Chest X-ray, PA view. Patient: 52 years old, sex M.
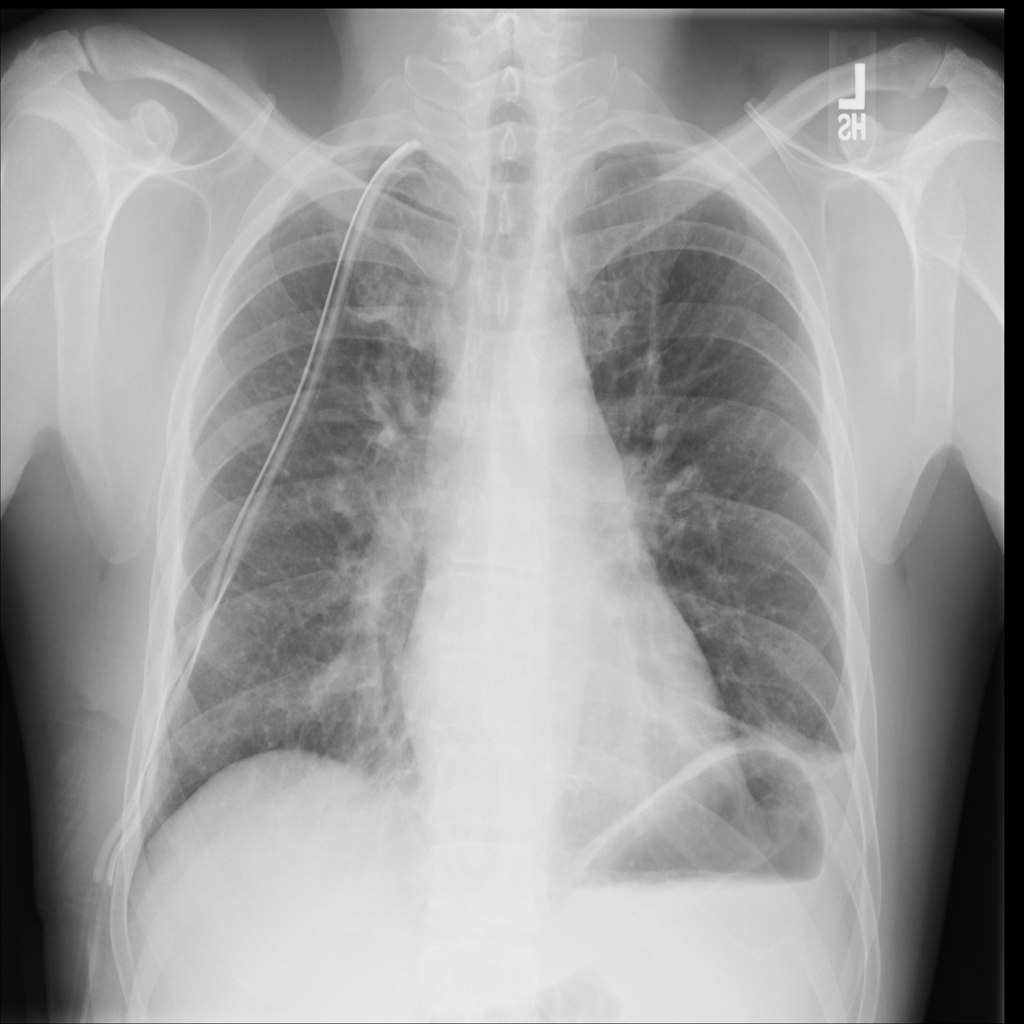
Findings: Effusion